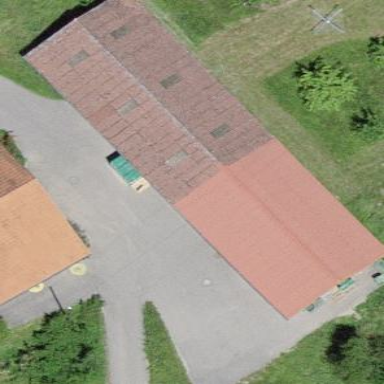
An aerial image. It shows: Shed.